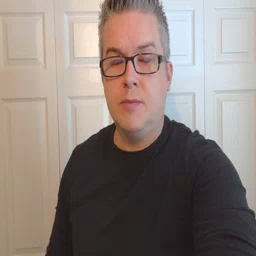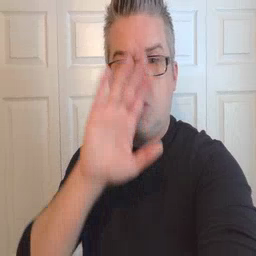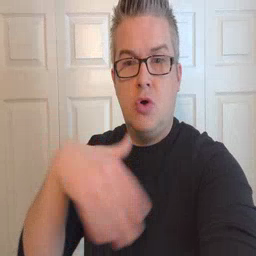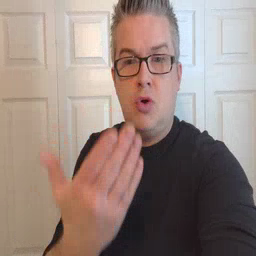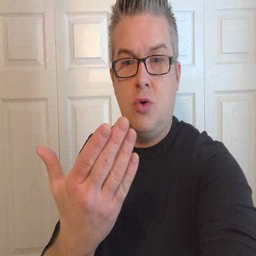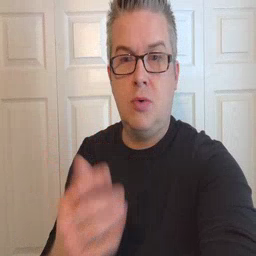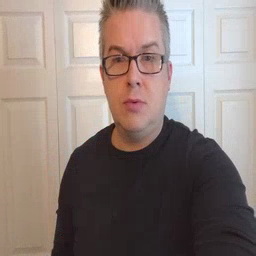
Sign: all